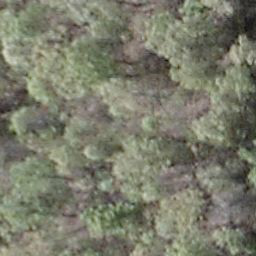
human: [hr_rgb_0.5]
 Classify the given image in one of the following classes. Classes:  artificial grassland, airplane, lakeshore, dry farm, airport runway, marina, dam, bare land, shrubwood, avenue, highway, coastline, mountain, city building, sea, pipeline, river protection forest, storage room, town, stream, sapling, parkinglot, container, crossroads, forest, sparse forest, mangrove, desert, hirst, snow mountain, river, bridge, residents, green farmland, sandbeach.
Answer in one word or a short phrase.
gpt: shrubwood